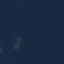
Land use / land cover class: SeaLake